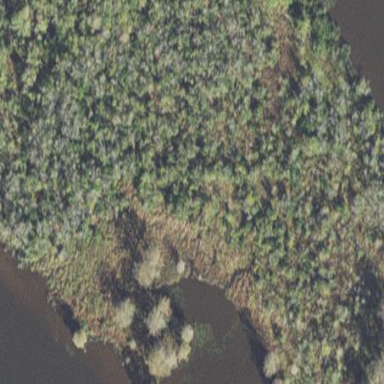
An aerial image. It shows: Wetland area.